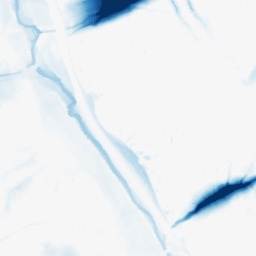
Category: morphological
Decomposition family: morphological_ellipse
Decomposition parameters: operation: closing
width: 50
height: 50
Upsampling method: bspline
Upsampling parameters: scale: 8
Upsampling scale: 8